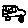
Label: car